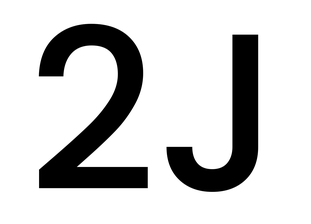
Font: Poppins-Medium